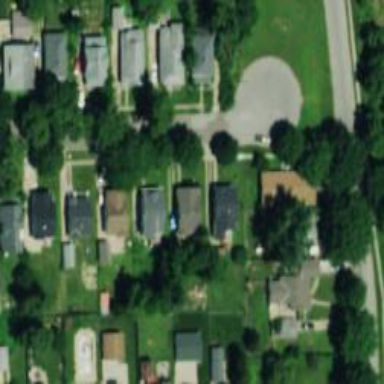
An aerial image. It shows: Neighborhood.